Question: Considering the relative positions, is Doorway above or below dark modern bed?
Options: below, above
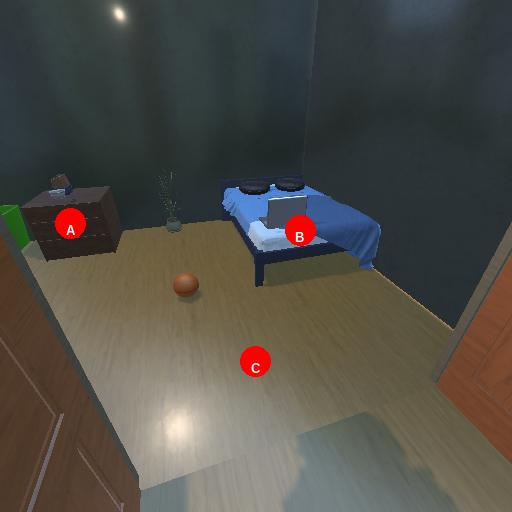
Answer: below